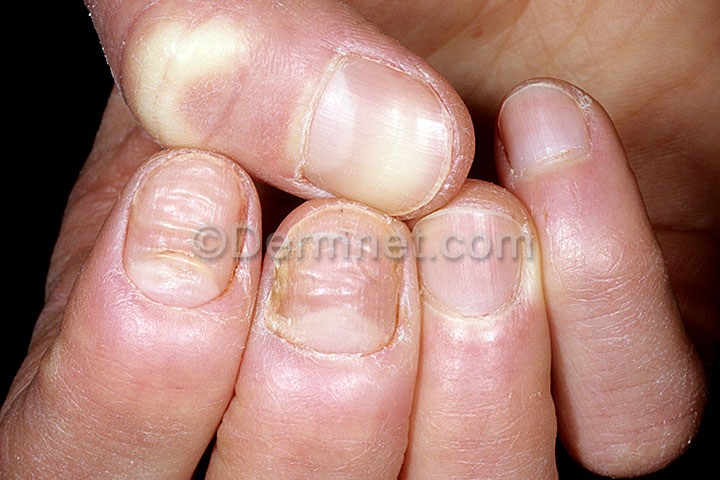
Disease: Nail Fungus and other Nail Disease